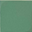
Piece: xx